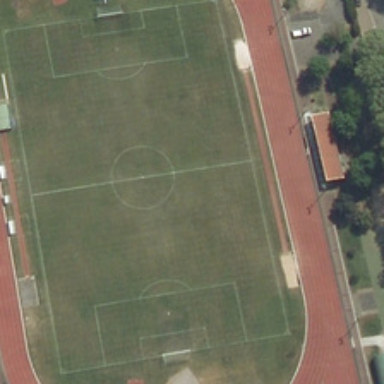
The ground track field next to a road .